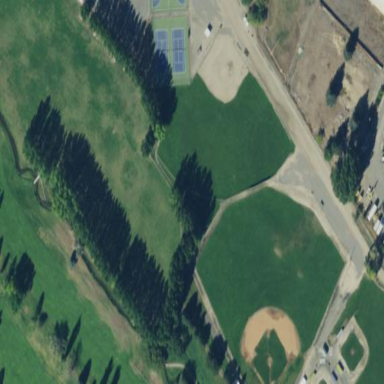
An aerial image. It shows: Baseball pitch for leisure land activities.